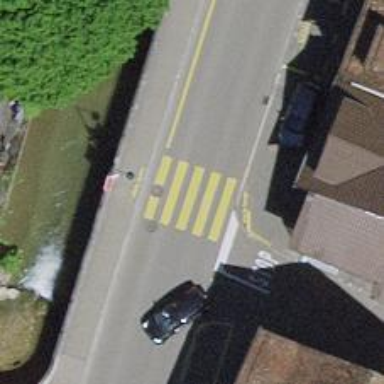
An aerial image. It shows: Marked crossing on the road.